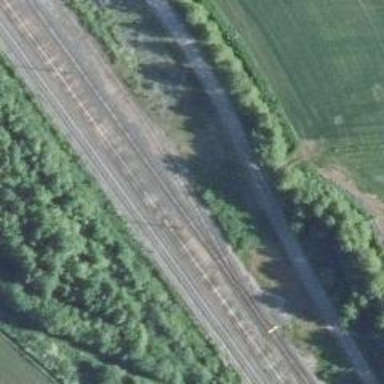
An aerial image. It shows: Wedge is used for the railway derail.